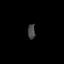
Tissue: skin
Cell type: Epithelial cells
Senescence score: 0.2756
Nuclear area (px): 107
Mean DAPI intensity: 70.579